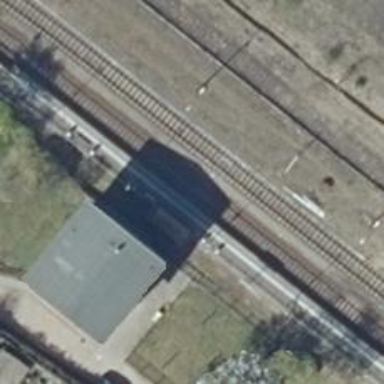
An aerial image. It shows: Stop position for public transport on the railway.